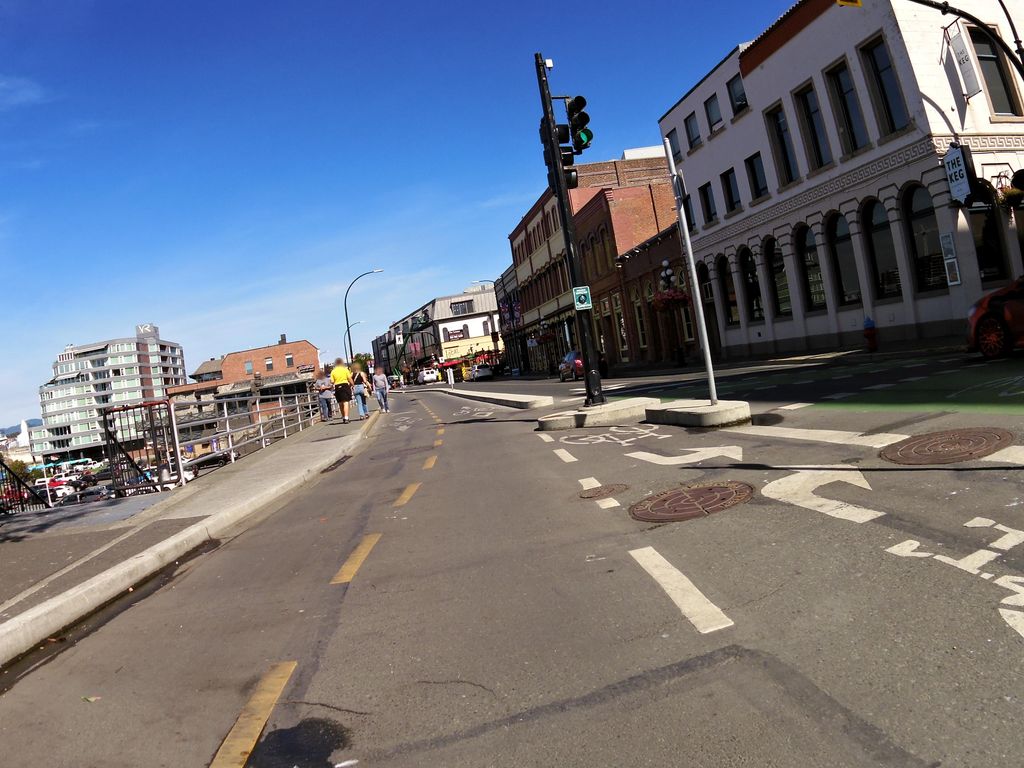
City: victoria